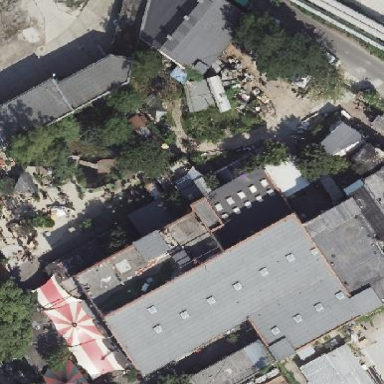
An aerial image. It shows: Lively nightclub.